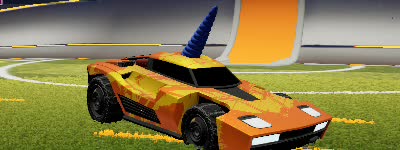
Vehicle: breakout